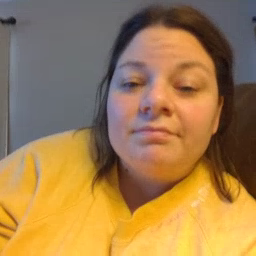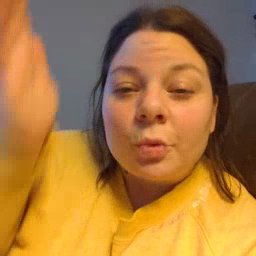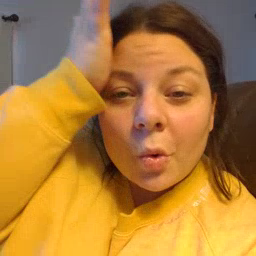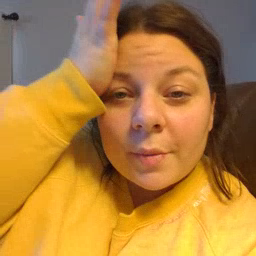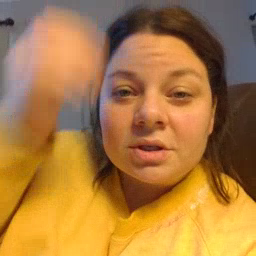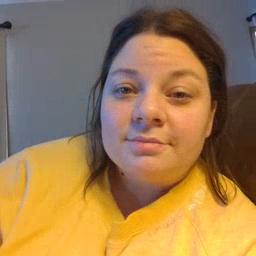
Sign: garbage